Field crop: maize
Growth stage: 2
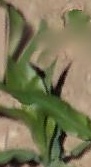
Species: maize